Question: I'm profiling some of our Nashorn code. We pool and re-use our ScriptContexts between executions. I've noticed the ScriptContext is leaking memory somewhere, and I can trace it back to the 'spill' attribute in the 'Global' class:

What does the spill do? Is there any way to clear it?
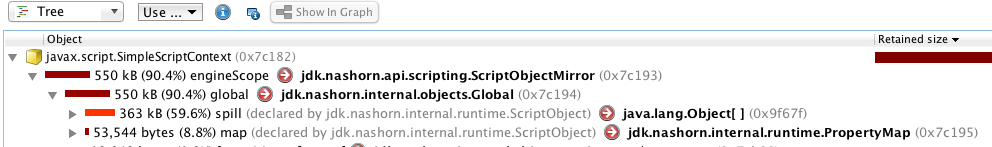
Answer: if you add properties to an object after it is created like "obj.x = 34" after "obj" is created and initialized, Nashorn creates "spill" area or expands already created "spill" area to hold these additional properties. If you initialize all properties at the constructor (or in an object literal), then there won't be any "spill" area in that object. Global is inherently "expanding" object forever - as you eval more code you keep creating more variables. So, there would be a spill for global.